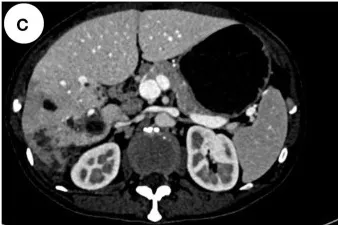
Imaging features of the patient. (C) Abdominal CT enhancement showed multiple cystic and tubular low-density shadows scattered in the liver, and some showed edge enhancement on day 33.
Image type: radiology (ct)